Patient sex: M
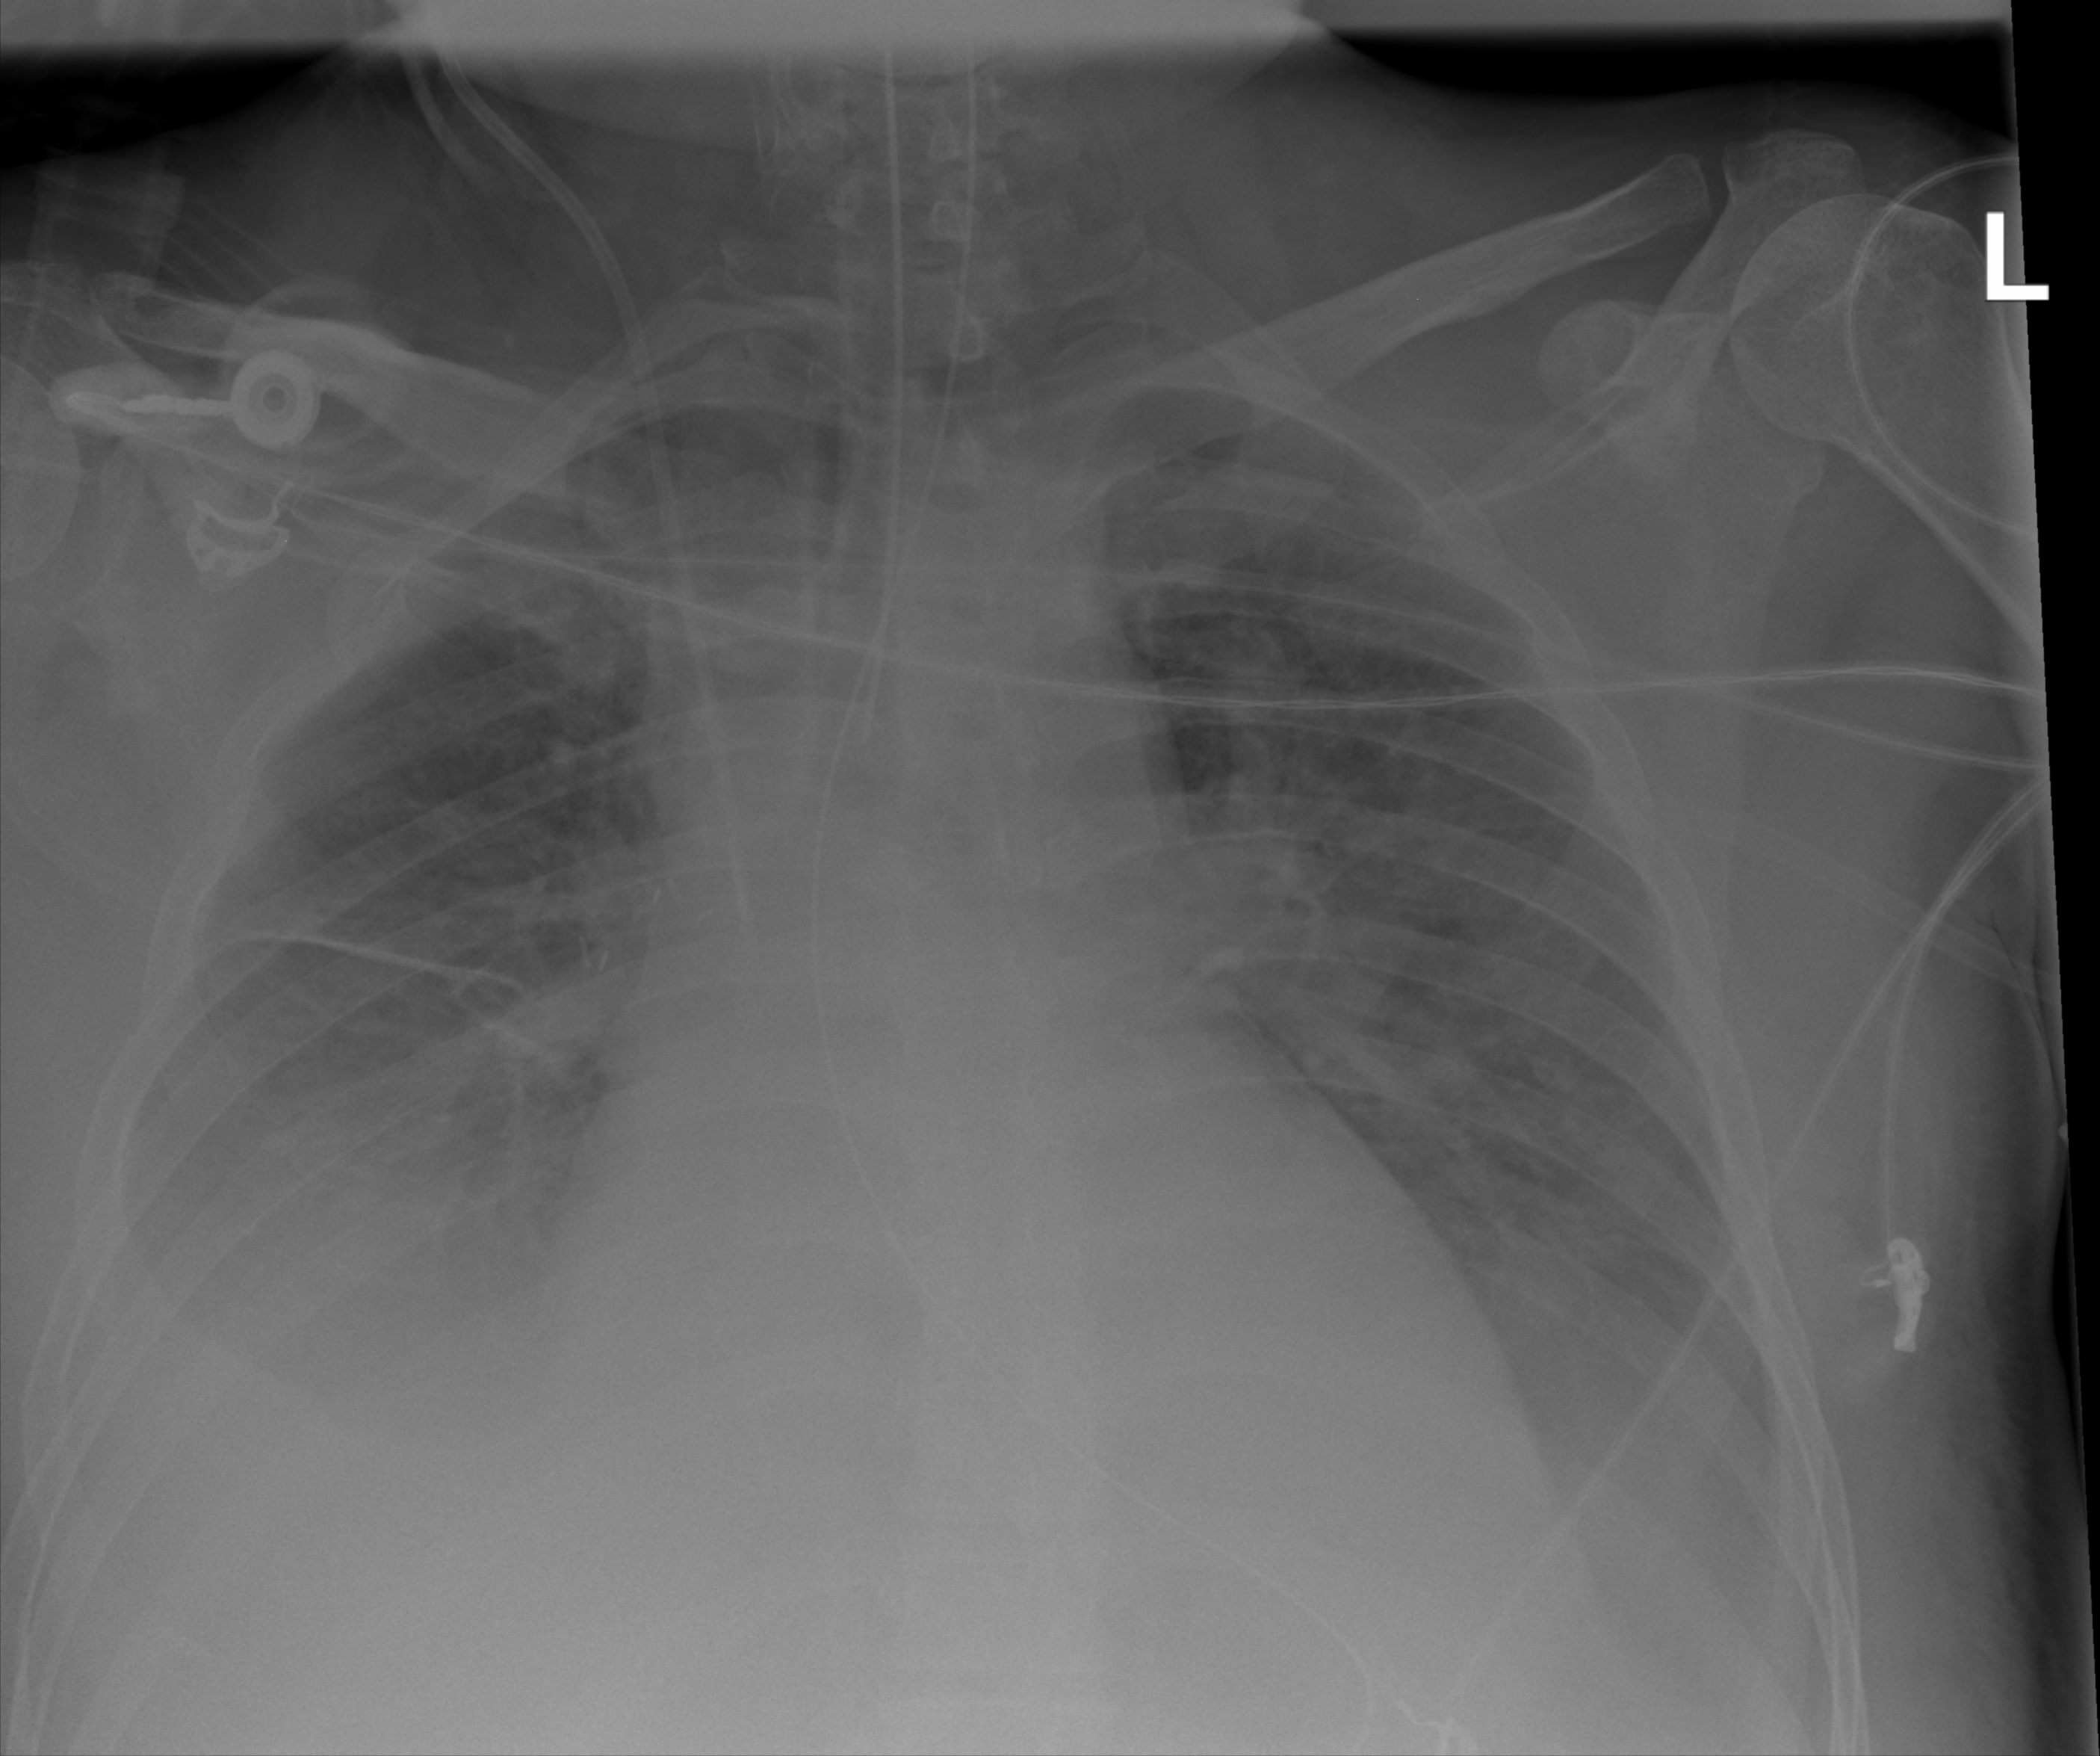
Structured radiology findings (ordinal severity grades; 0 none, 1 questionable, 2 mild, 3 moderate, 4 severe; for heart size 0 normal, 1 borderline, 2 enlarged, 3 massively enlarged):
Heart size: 0
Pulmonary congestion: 1
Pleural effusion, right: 2
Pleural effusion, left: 2
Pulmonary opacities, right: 2
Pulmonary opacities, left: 2
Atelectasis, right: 2
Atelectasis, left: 2